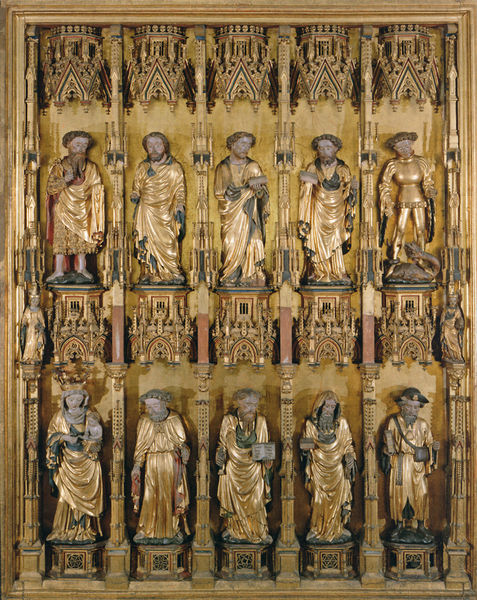
Titel: Goldener Tafel (Innenseite des inneren rechten Flügel)
Institution: Hannover, Niedersächsisches Landesmuseum
Schlagwörter: umhang, grün, menschen, holz, hut, rot, sockel, gold, gotik, engel, skulptur, relief, figuren, dichter, foto, buch, künstler, schnitzerei, statuen, heilige, zehn, attribute, 10, gotischspitzbogen